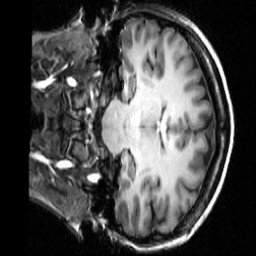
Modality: T1w
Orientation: coronal
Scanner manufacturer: ge
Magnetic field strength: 3 T
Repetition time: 0.00904 s
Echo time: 0.00184 s